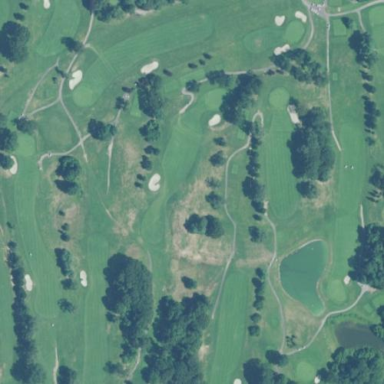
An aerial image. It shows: Golf course surrounded by greenery.